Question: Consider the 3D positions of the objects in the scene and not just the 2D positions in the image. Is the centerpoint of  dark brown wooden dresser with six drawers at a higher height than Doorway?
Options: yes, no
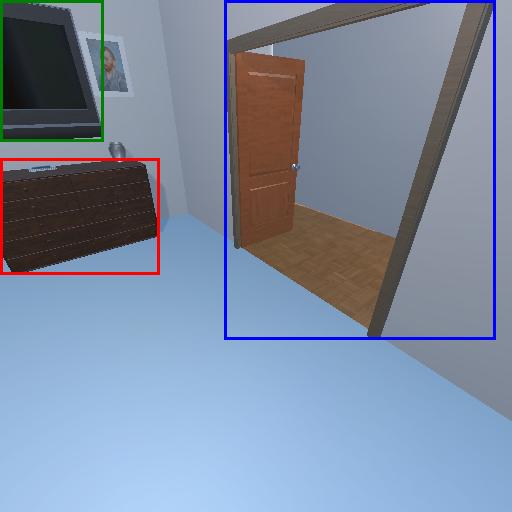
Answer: yes